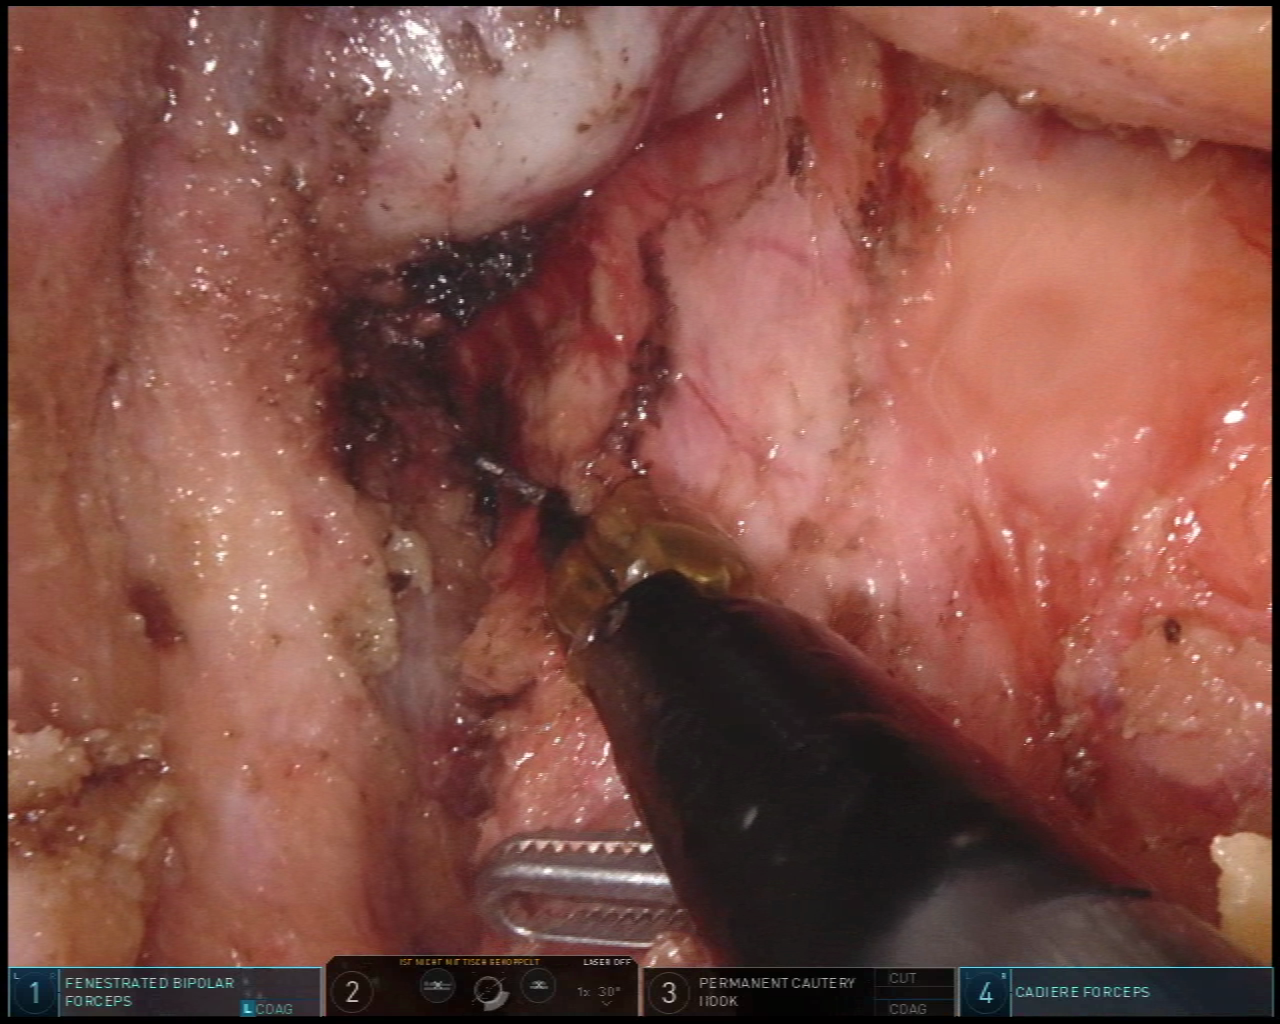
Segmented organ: vesicular_glands
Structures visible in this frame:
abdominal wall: no
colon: no
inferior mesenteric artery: no
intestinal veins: no
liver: no
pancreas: no
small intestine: no
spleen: no
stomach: no
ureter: no
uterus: no
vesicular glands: yes